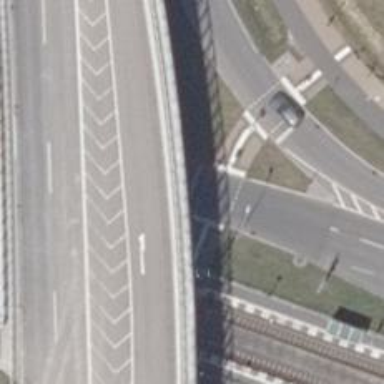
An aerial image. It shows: Road with traffic signals.